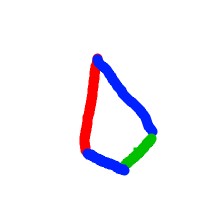
Shape: kite